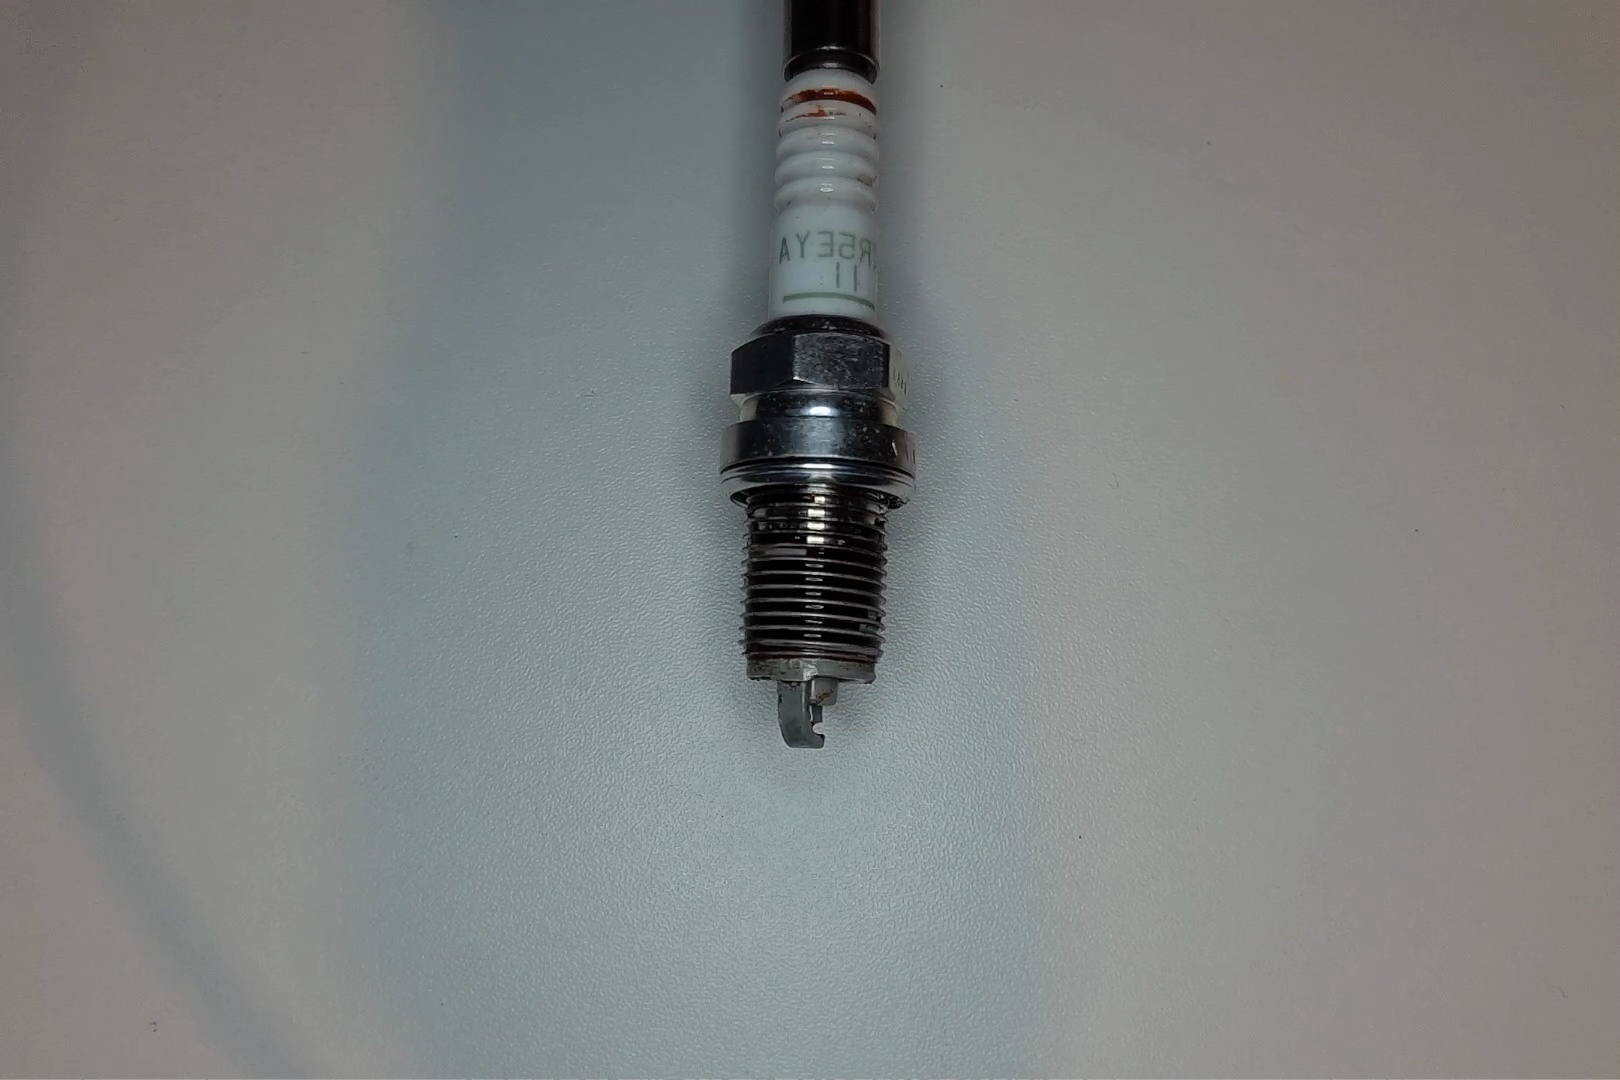
Label: anomaly